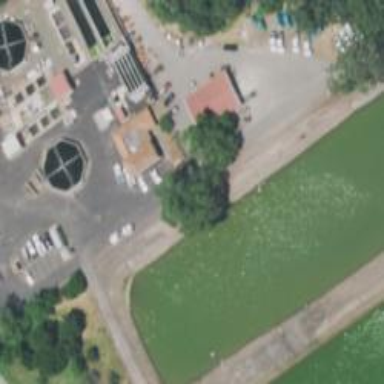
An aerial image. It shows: Body of wastewater.